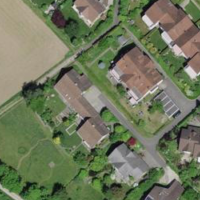
EUNIS habitat code: 55
Species observed at this site:
Linaria vulgaris